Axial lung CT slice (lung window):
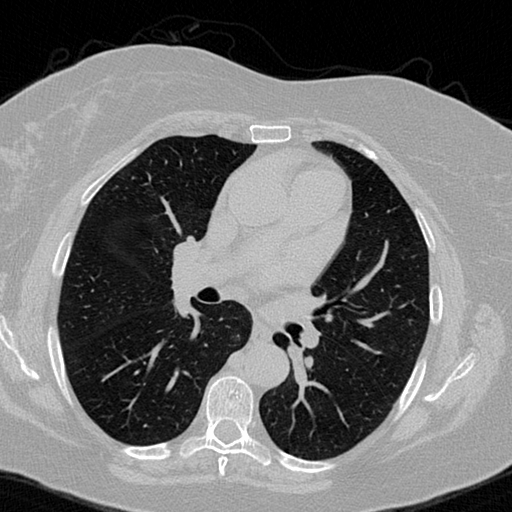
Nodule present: no